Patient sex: M
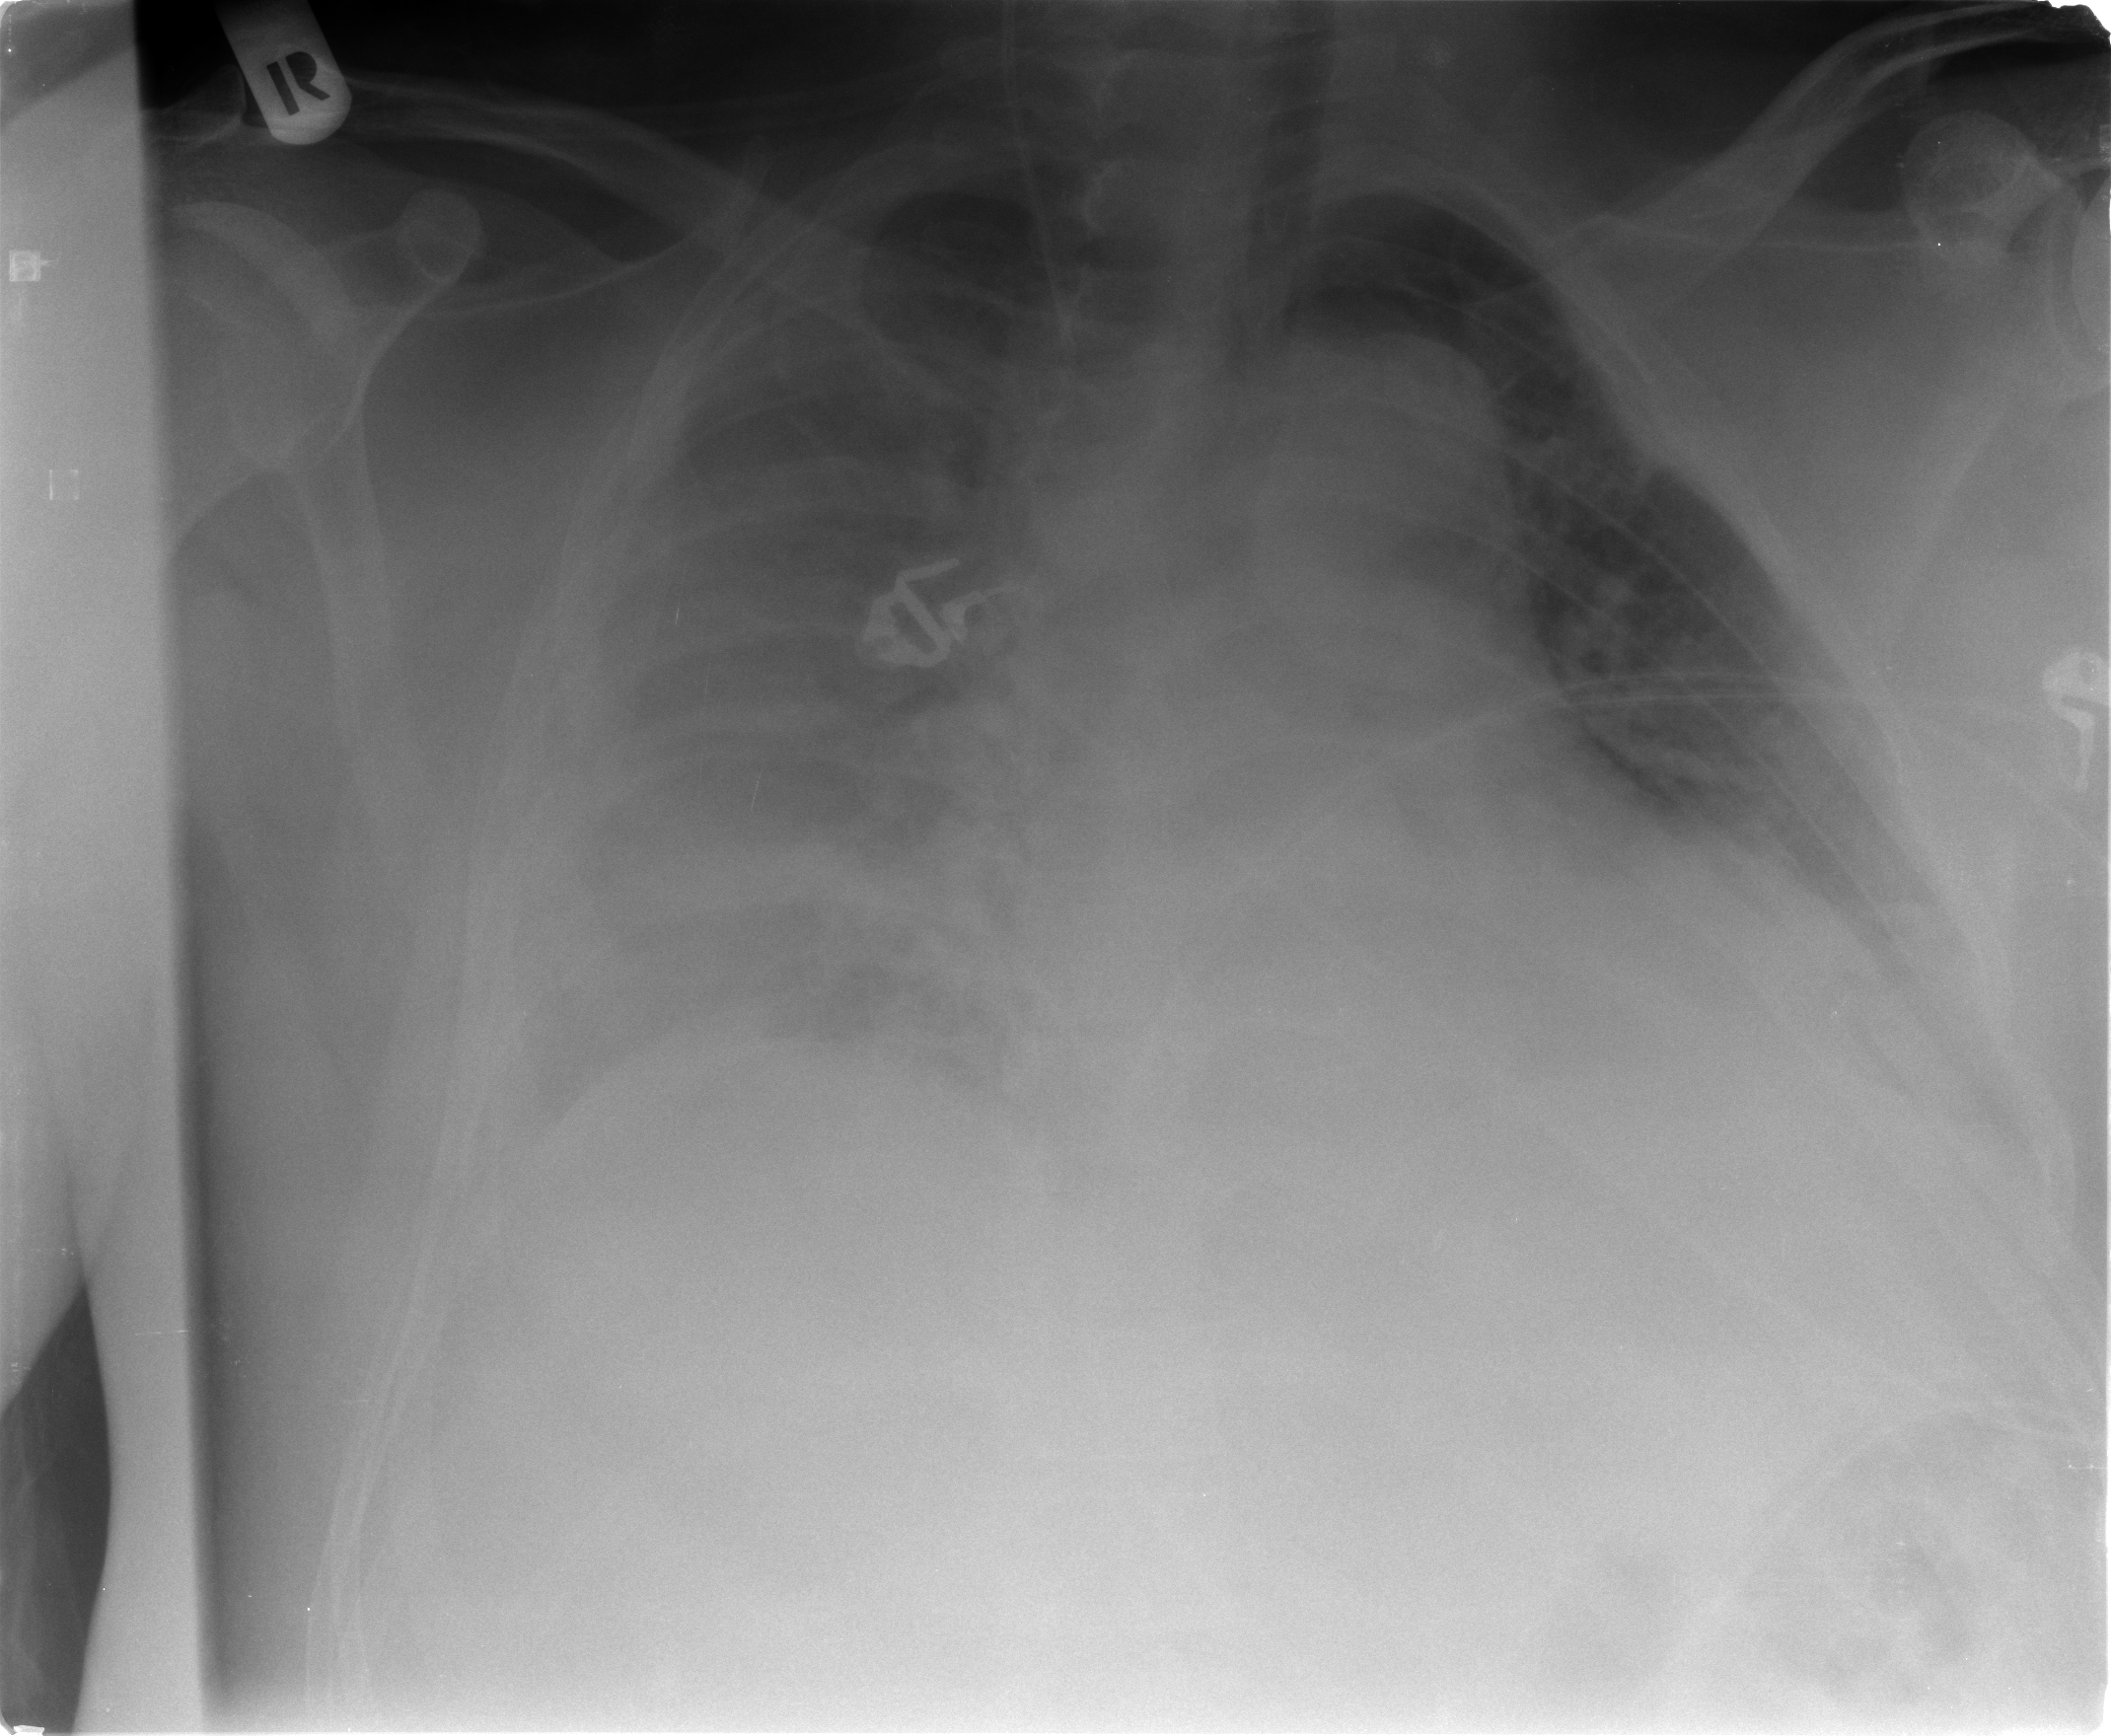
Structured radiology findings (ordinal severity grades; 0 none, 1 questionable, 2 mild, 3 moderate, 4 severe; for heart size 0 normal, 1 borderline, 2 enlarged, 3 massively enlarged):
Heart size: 2
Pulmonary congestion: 2
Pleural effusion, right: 3
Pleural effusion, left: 2
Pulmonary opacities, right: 3
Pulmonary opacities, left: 2
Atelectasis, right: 3
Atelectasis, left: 2